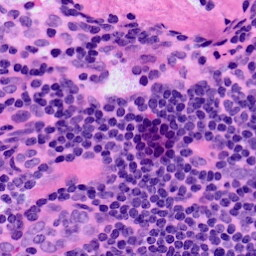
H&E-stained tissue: LymphNode